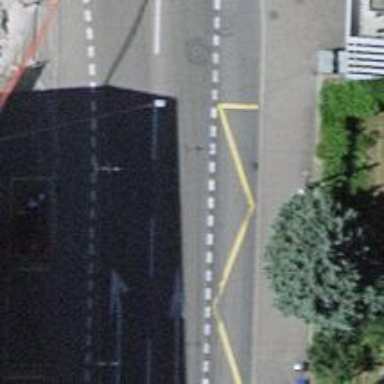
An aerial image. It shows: Trolleybus stop position for public transport.